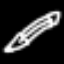
Label: pencil